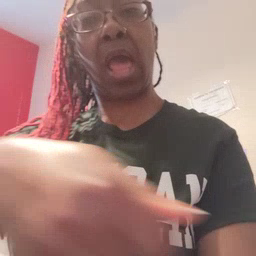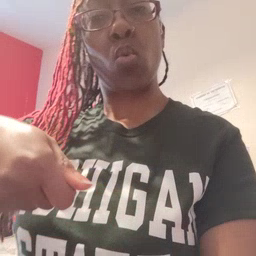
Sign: vacuum